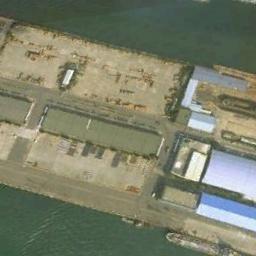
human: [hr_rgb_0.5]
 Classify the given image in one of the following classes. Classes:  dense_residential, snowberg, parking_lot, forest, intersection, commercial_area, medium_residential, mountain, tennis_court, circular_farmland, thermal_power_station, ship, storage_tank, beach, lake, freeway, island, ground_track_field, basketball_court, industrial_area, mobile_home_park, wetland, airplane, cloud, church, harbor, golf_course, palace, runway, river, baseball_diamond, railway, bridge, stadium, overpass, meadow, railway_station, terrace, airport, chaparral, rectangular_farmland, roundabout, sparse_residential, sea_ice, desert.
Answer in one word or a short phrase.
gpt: industrial_area